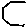
Label: hexagon